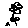
Label: flower